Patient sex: M
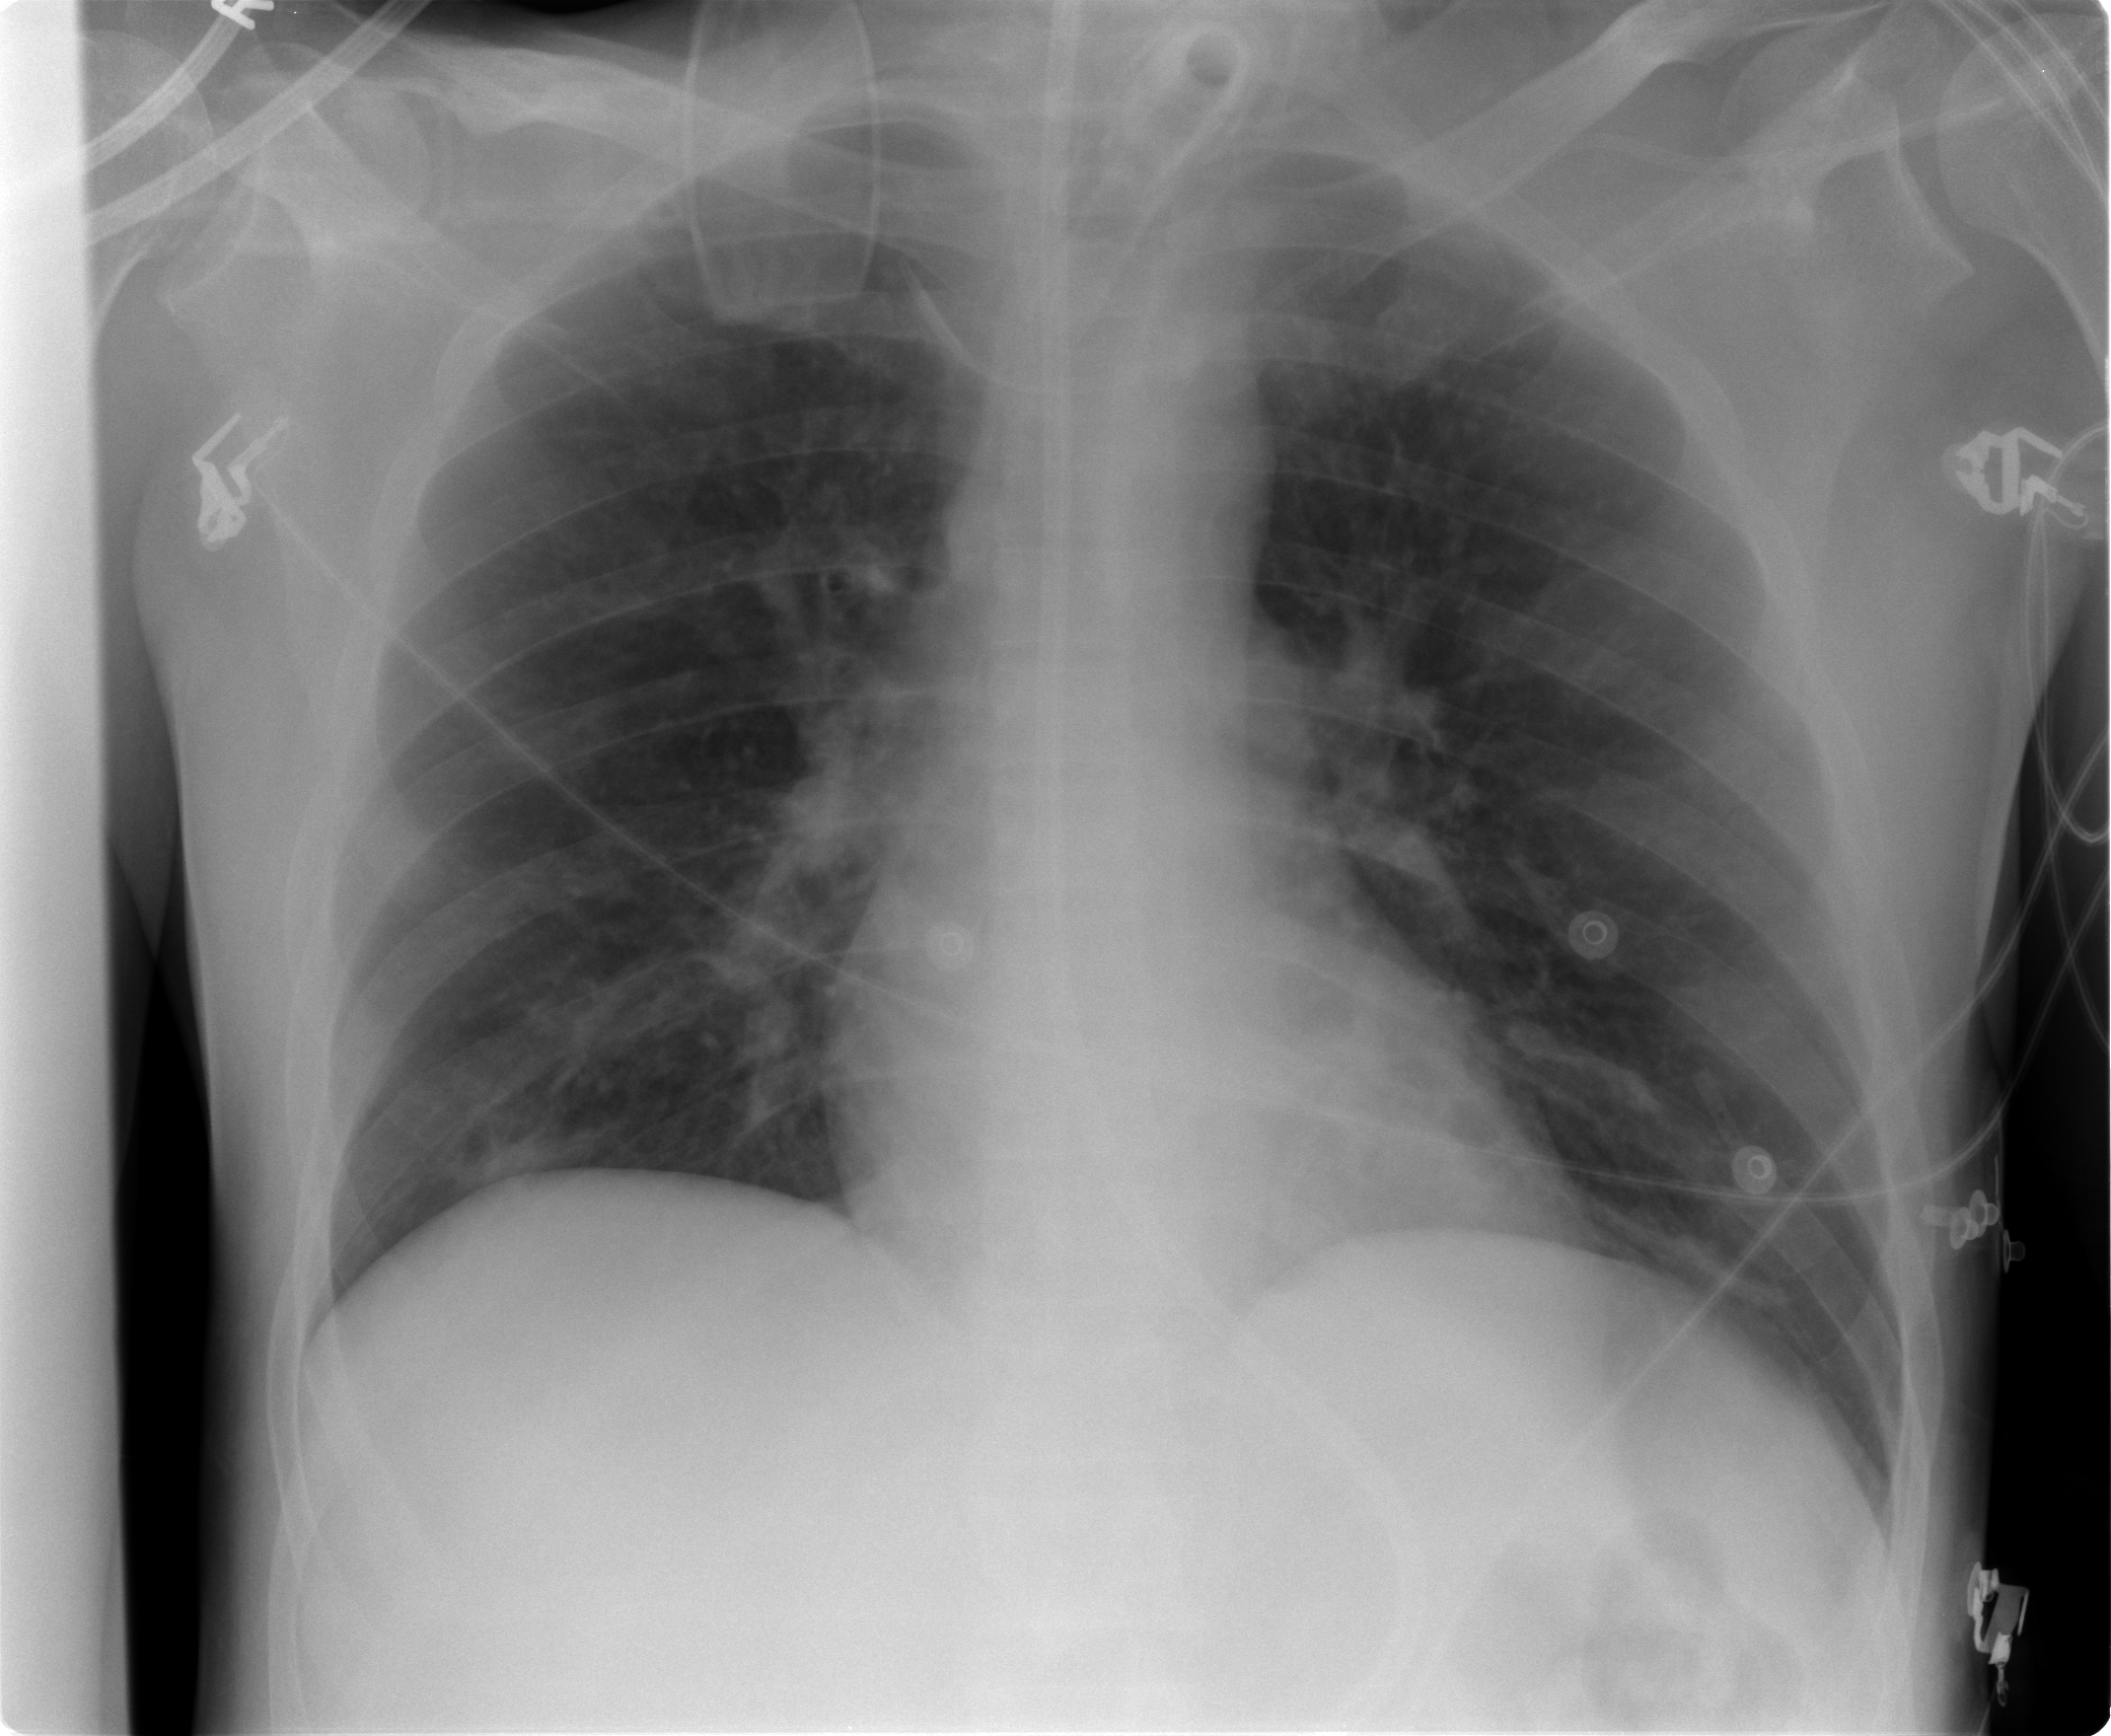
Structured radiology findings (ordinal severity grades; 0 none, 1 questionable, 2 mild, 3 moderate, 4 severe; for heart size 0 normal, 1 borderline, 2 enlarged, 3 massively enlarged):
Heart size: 0
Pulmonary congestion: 1
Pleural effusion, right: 0
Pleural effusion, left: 0
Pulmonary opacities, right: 0
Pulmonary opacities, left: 0
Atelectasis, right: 2
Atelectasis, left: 2